Question: I have created a new Qt project from the QtGui tempate, and I want to deploy it to a remote device. How do I specify that I want the executable to be deployed? In the run settings, I just get told "Don't know what to run."
Is there something I need to specify in my pro file?

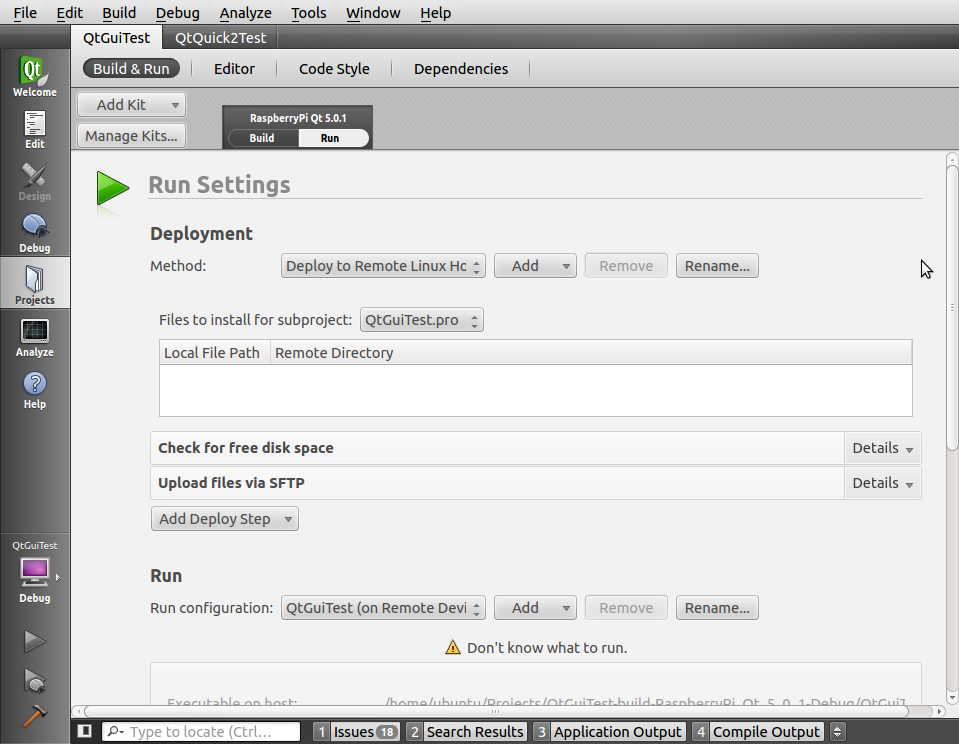
Answer: Fixed it with this in my pro file:
'''
target.path = /opt/$${TARGET}/bin
INSTALLS += target
'''